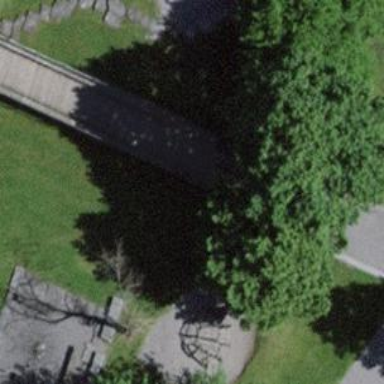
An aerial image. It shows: Brown bench in the vicinity.